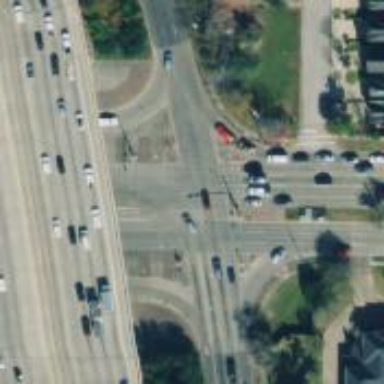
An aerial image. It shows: Marked road crossing.